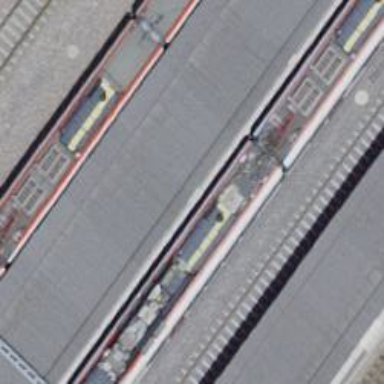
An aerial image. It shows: Stop position for public transport on the railway.